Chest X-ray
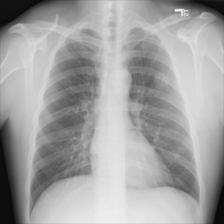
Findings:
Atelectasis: negative
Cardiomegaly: negative
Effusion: negative
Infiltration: negative
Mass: negative
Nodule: negative
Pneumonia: negative
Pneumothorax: negative
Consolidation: negative
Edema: negative
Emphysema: negative
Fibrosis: negative
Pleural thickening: negative
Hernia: negative